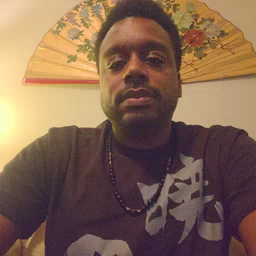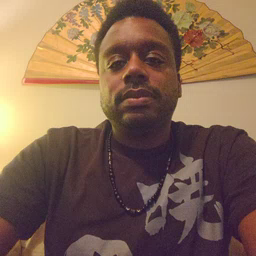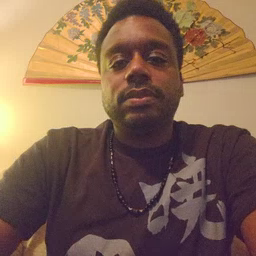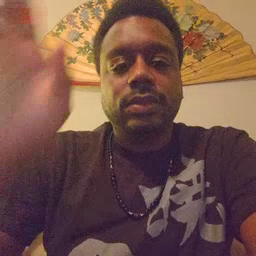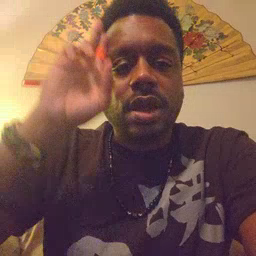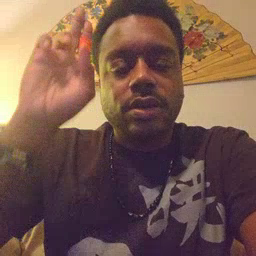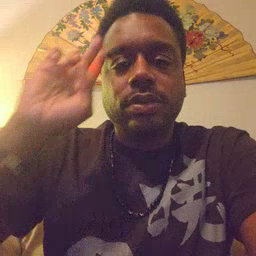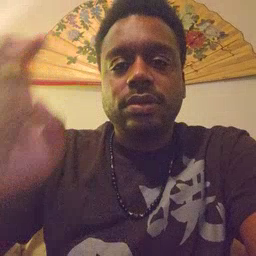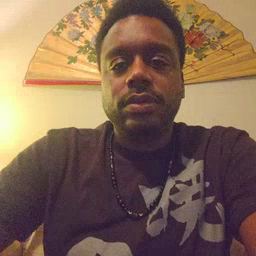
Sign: uncle